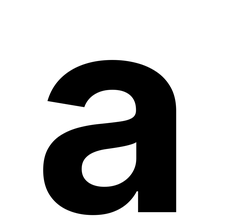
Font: Inter_Bold